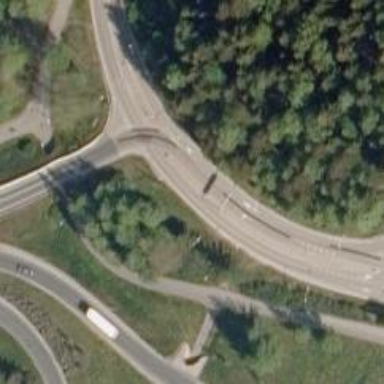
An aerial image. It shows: Asphalt trunk link road.